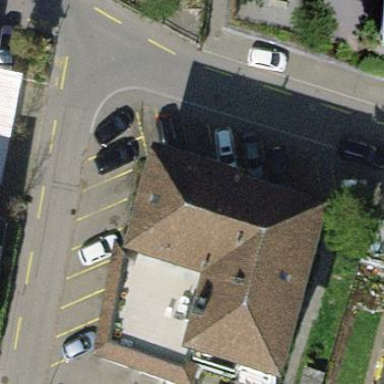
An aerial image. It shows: Building with hipped roof shape.